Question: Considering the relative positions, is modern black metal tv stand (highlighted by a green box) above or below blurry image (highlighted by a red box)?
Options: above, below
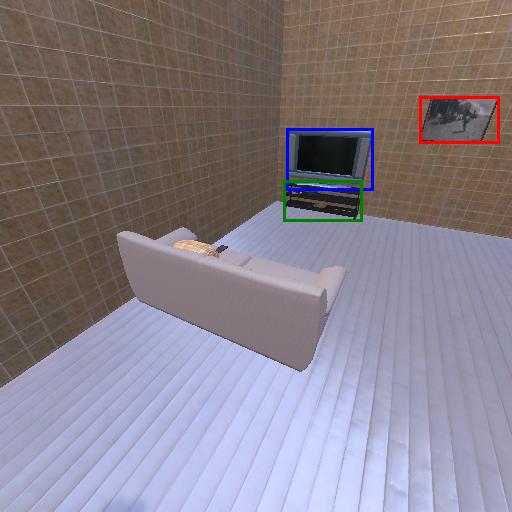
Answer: above